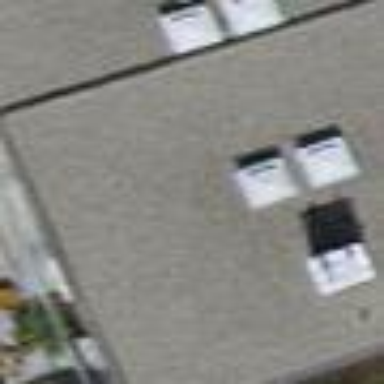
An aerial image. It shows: House with flat roof.